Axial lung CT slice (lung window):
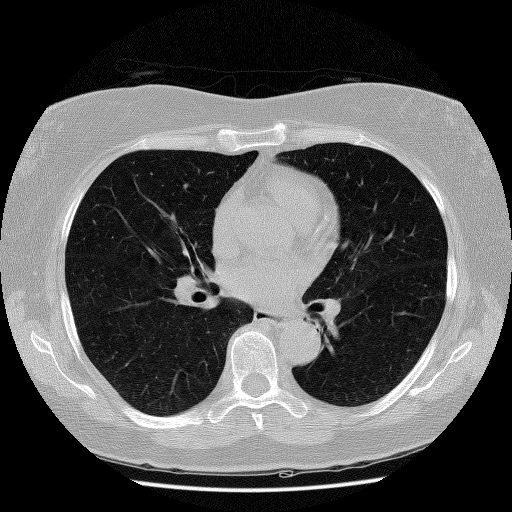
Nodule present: no